Field crop: tomato
Growth stage: 1
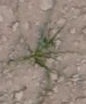
Species: cyperus